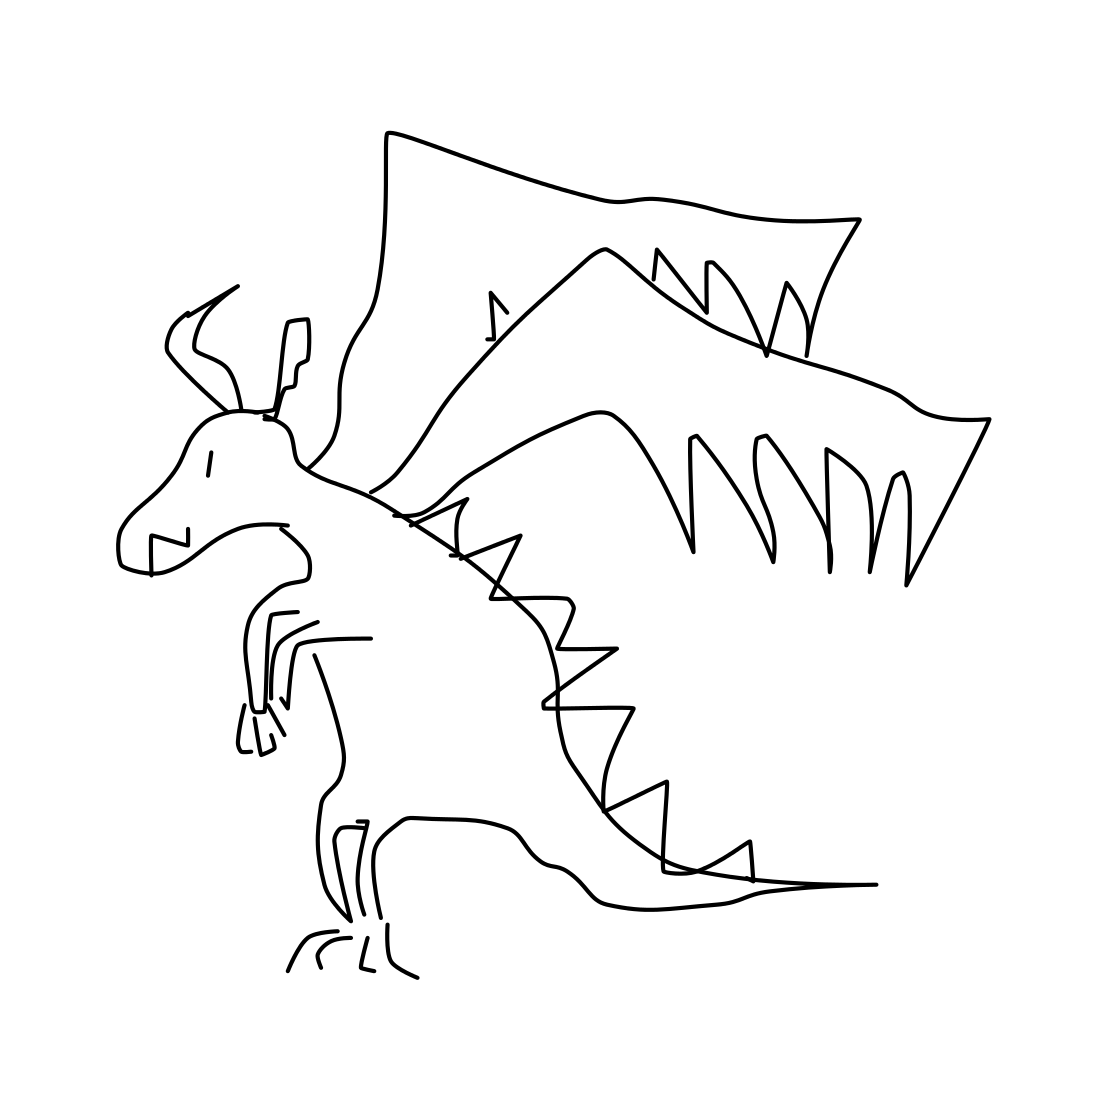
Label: dragon